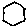
Label: hexagon